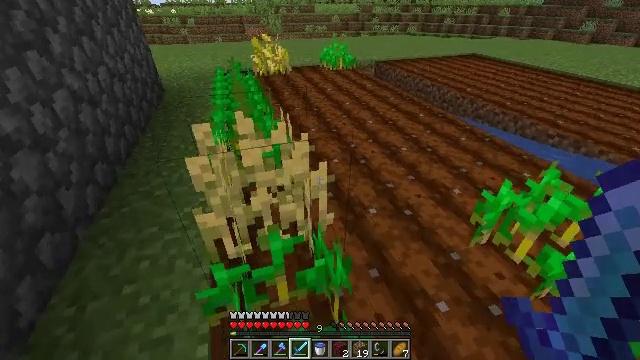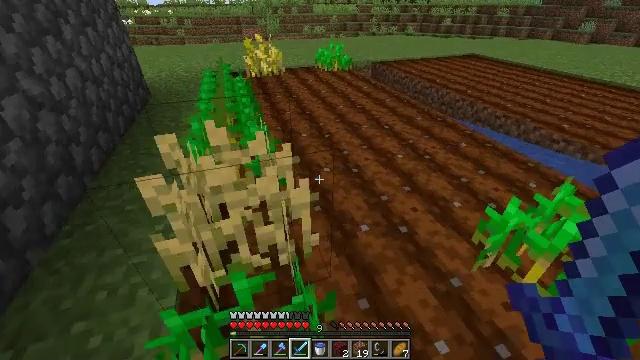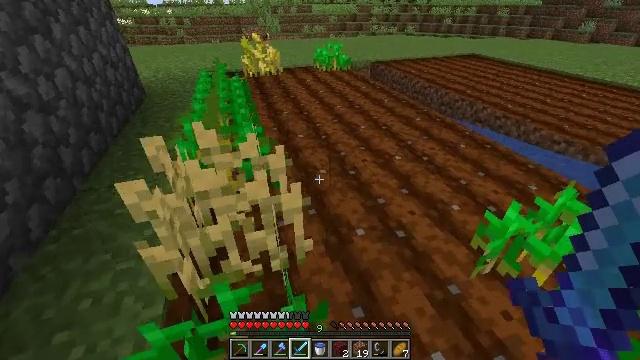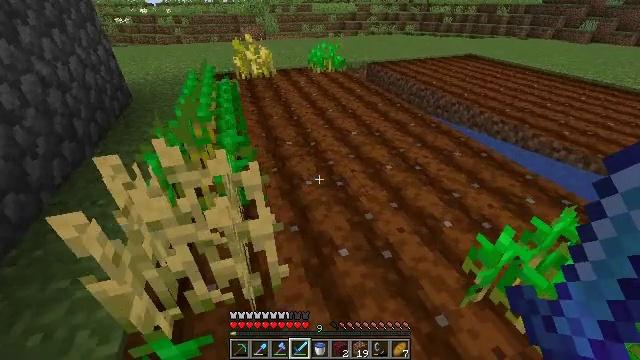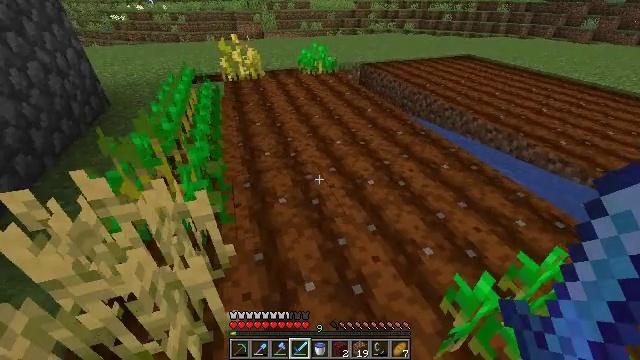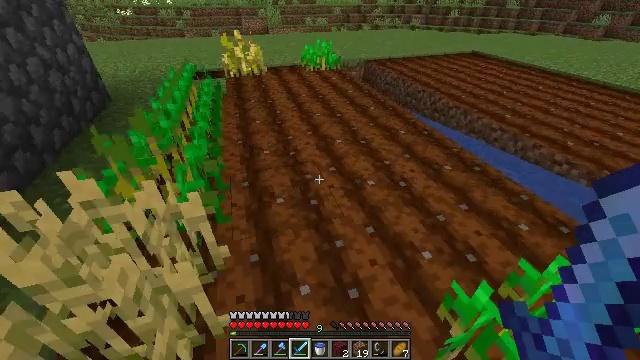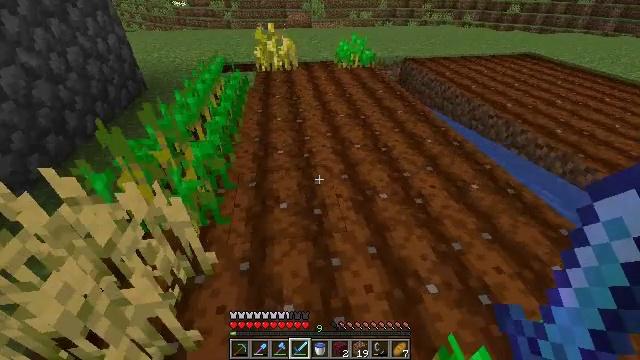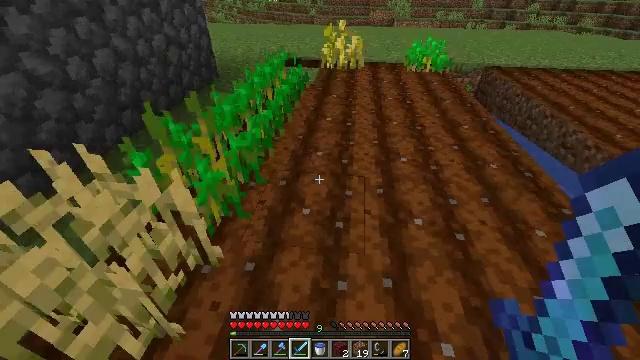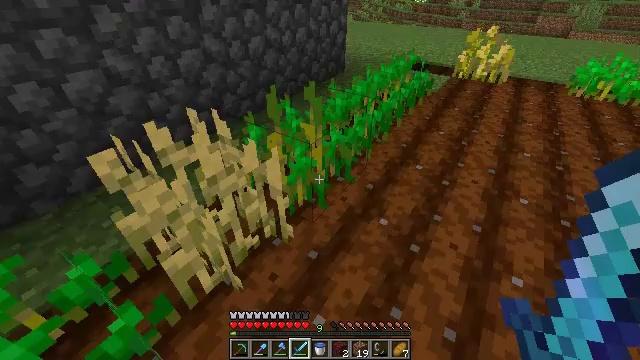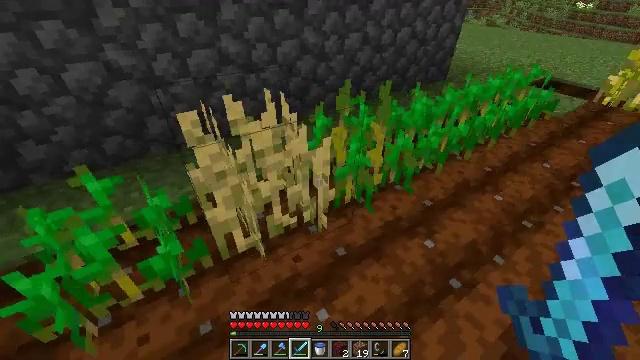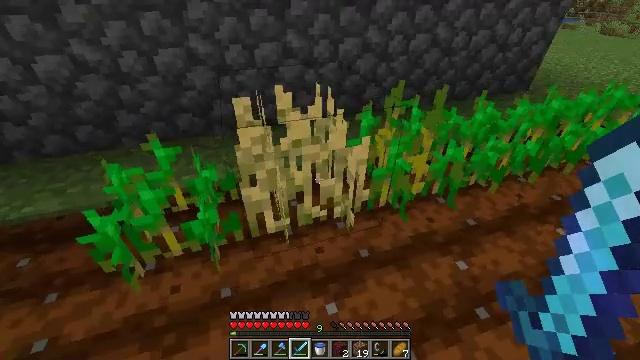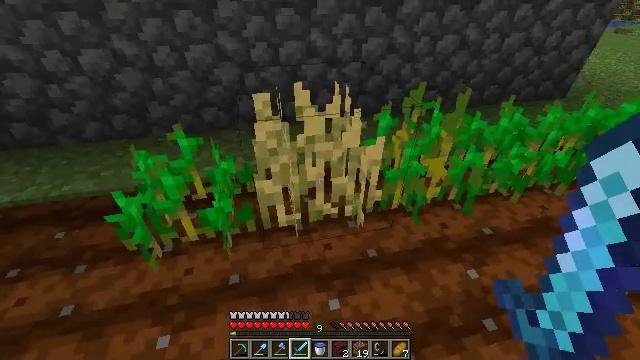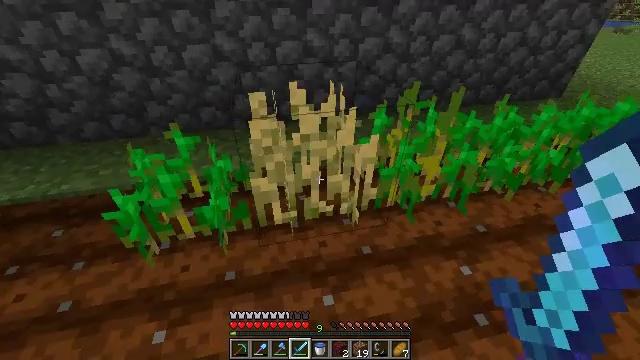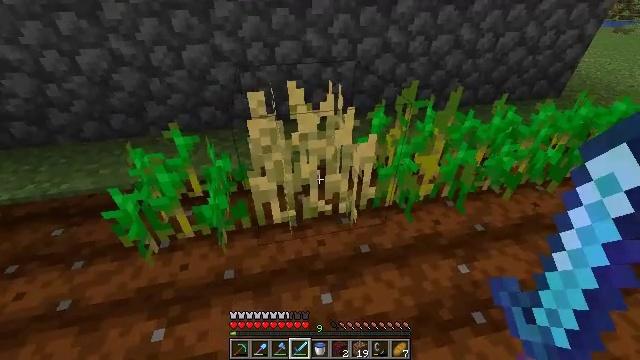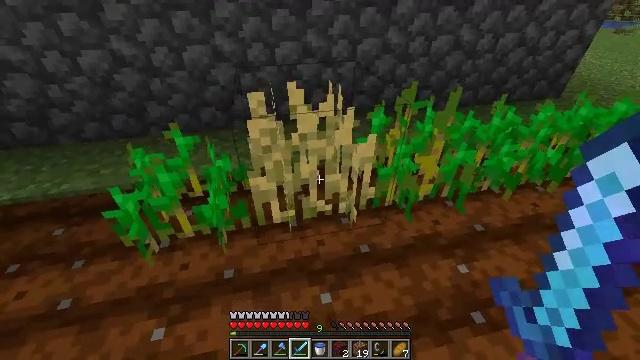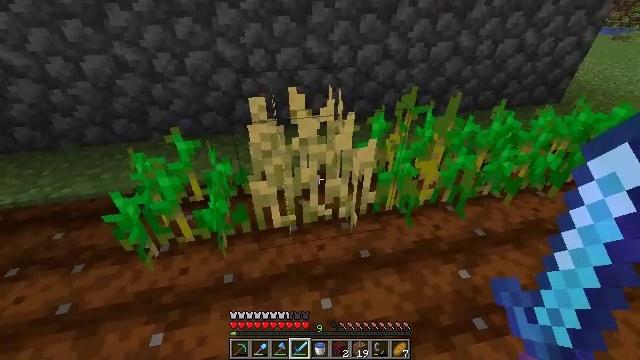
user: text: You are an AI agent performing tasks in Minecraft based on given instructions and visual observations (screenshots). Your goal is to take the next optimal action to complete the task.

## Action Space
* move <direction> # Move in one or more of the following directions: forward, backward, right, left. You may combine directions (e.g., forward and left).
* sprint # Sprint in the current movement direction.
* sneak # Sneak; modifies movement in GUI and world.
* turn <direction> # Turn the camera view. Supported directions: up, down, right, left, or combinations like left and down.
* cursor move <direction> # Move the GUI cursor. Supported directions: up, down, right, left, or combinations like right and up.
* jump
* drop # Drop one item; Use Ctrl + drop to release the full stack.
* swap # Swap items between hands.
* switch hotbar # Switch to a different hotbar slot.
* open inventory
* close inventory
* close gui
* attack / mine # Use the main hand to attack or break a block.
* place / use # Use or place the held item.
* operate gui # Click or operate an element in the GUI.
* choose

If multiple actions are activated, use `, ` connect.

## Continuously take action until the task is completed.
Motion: motion action
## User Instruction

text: Collect wheat crops.
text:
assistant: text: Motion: move forward and move right
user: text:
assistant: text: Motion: move forward and move right
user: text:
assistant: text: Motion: move forward and move right
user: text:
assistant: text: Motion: move forward and move right
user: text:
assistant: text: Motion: move forward and move right, turn left
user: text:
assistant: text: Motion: move forward and move right, turn left and down
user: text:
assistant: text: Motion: move forward and move right, turn left
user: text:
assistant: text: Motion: move right, turn left
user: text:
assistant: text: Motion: move right, turn left
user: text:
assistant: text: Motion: turn left
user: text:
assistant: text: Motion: turn left
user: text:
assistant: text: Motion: no_op
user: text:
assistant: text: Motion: no_op
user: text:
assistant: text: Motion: no_op
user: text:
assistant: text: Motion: turn up
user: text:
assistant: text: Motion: no_op
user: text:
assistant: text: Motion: attack / mine
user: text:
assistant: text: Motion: attack / mine
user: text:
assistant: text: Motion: no_op
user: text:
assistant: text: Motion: no_op
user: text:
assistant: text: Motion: no_op
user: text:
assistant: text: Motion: no_op